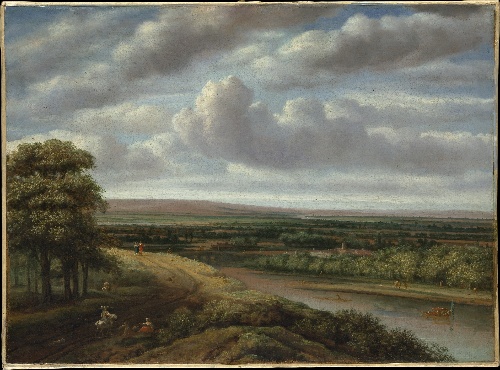
Title: An Extensive Wooded Landscape
Artist: Philips Koninck
Artist bio: Dutch, Amsterdam 1619–1688 Amsterdam
Date: 1670s
Object type: Painting
Classification: Paintings
Medium: Oil on canvas
Dimensions: 32 3/4 x 44 5/8 in. (83.2 x 113.3 cm)
Department: European Paintings
Credit line: Purchase, Mr. and Mrs. David T. Schiff and George T. Delacorte Jr. Gifts, special funds, and Bequest of Mary Cushing Fosburgh and other gifts and bequests, by exchange, 1980
Accession year: 1980
Repository: Metropolitan Museum of Art, New York, NY
Tags: Landscapes|Clouds